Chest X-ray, PA view. Patient: 20 years old, sex F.
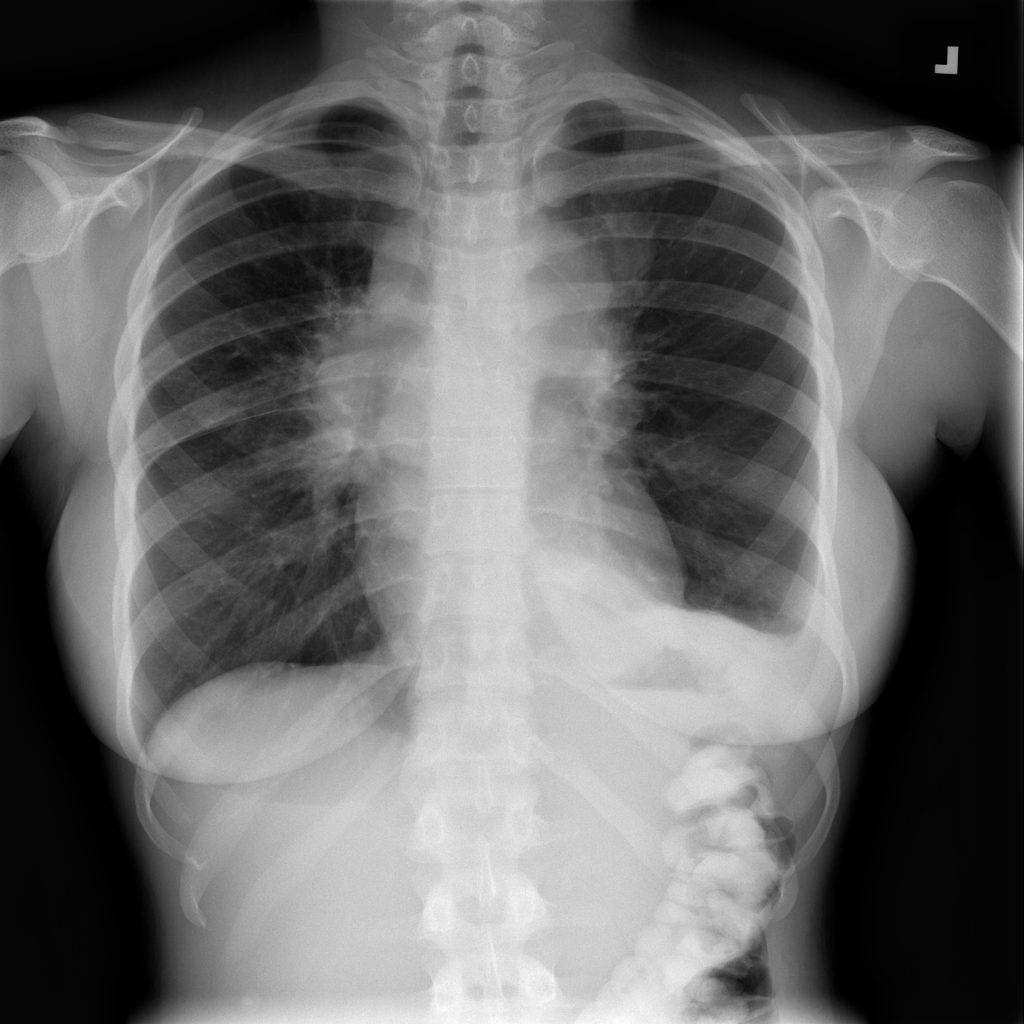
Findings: Effusion